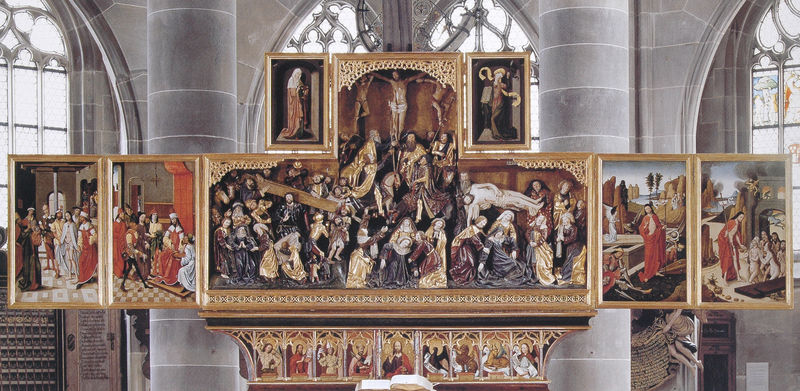
Titel: Hochaltar mit Passionsszenen
Künstler: unbekannt
Standort: Schwäbisch Hall
Institution: St. Michael
Schlagwörter: flügel, gott, frauen, menschen, bunt, fenster, holz, pfeiler, szene, säule, säulen, rot, malerei, gericht, bibel, tod, kirche, gold, mantel, gotik, renaissance, szenerie, engel, ranken, skulptur, relief, bilder, bogen, kaiser, ornamente, verzierung, foto, fotografie, photographie, bögen, offen, buch, kreuz, religion, dom, groß, pilatus, altar, hochaltar, schnitzerei, photo, gotisch, christus, grab, jesus, kreuzabnahme, kreuzigung, wunden, mittelalter, erscheinung, heilige, geöffnet, jünger, heilig, gothik, maria, madonna, maria magdalena, szenen, gothisch, ikone, auferstehung, altarbild, seitenflügel, augustus, spätgotik, gesprenge, mensa, predella, retabel, schnitzaltar, flügelaltar, golgotha, jeses, apostel, passion, antependium, golgatha, klappen, mehrteilig, tafelmalerei, wandelaltar, riemenschneider, altarbil, altarflügel, christur, fünfflügel, fünfflügelig, geisselung, kruzabnahme, polipthychon, kreuztragung, holzschnitzerei, leidensweg, ecce homo, jasus, hohepriester, jseus, vorhölle, auerstehung, maria kreuzabnahme, veruierung, okto